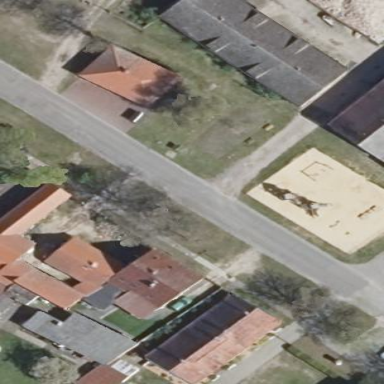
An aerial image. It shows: Playground with sand surface.